Question: These are my two models, when I try to open City page on Django I get an error: "column city.country_id_id does not exist". I don't know why python adds extra '_id' there.
'''
class Country(models.Model):
country_id = models.CharField(primary_key=True,max_length=3)
country_name = models.CharField(max_length=30, blank=True, null=True)
class Meta:
managed = False
db_table = 'country'
class City(models.Model):
city_id=models.CharField(primary_key=True,max_length=3)
city_name=models.CharField(max_length=30, blank=True, null=True)
country_id = models.ForeignKey(Country, on_delete=models.CASCADE)
class Meta:
managed = False
db_table = 'city'
'''

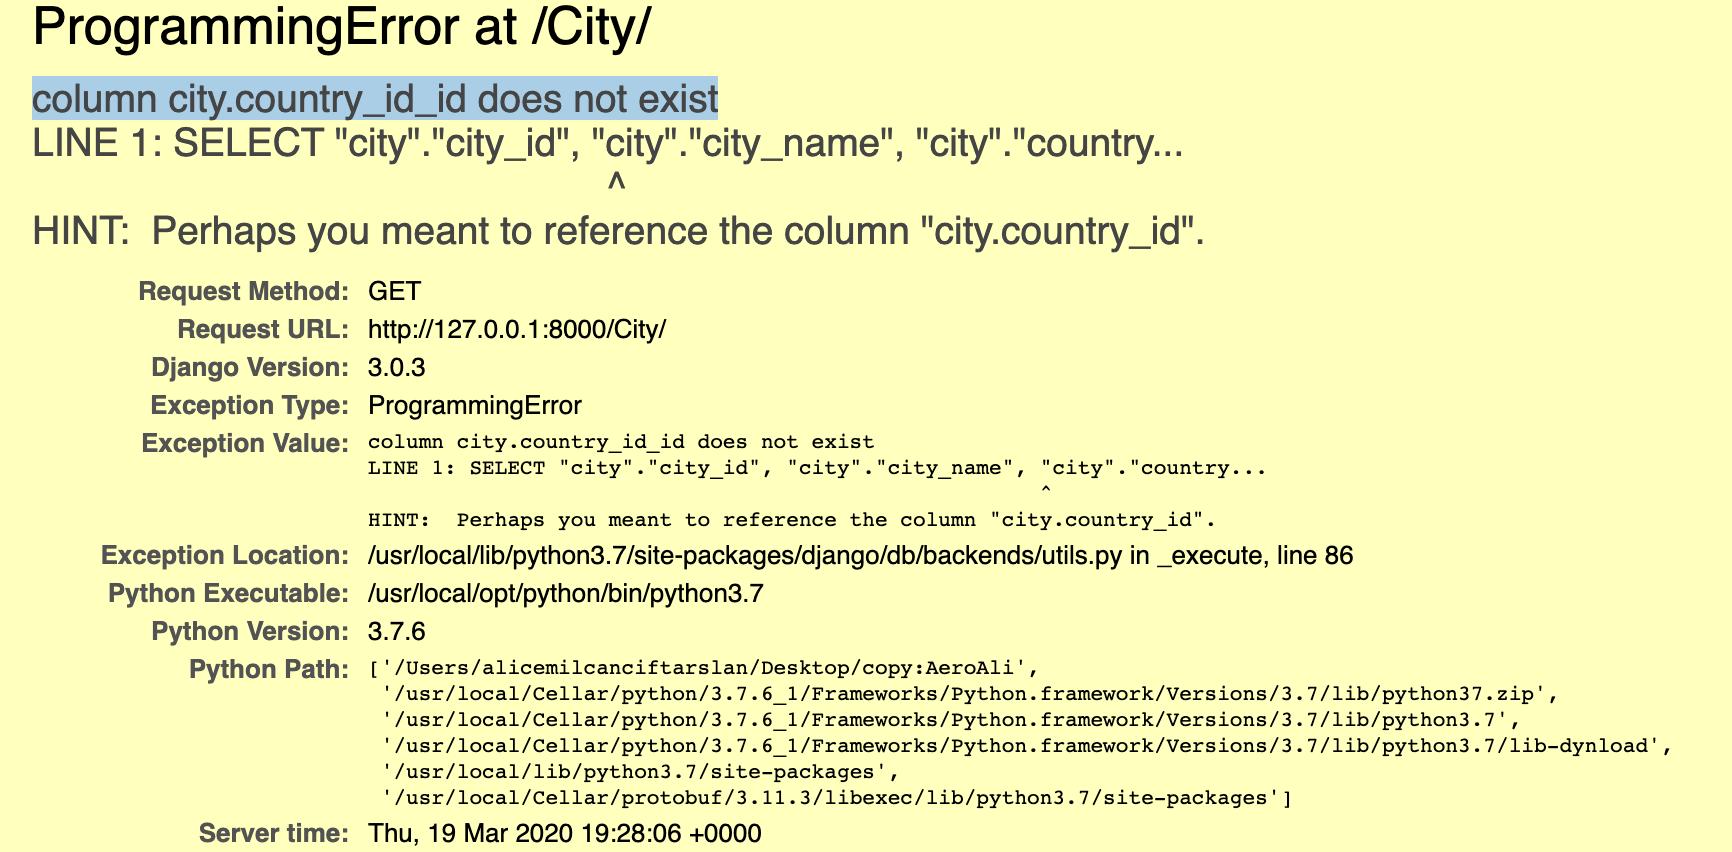
Answer: Because if you construct a foreign key, Django will construct a "twin field" that stores the primary key of the object. The foreign key itself is thus more a "proxy" field that fetches the object.
Therefore you normally do add an '_id' suffix to the 'ForeignKey':
'''
class City(models.Model):
city_id = models.CharField(primary_key=True,max_length=3)
city_name = models.CharField(max_length=30, blank=True, null=True)
country = models.ForeignKey(Country, on_delete=models.CASCADE)
class Meta:
managed = False
db_table = 'city'
'''
It however might be better for tables, to specify a <URL> in the 'ForeignKey':
'''
class City(models.Model):
city_id = models.CharField(primary_key=True,max_length=3)
city_name = models.CharField(max_length=30, blank=True, null=True)
country = models.ForeignKey(Country, db_column='country_id', on_delete=models.CASCADE)
class Meta:
managed = False
db_table = 'city'
'''
With this parameter you make it explicit how the column is named at the database side.